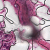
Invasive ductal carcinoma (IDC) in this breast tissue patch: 0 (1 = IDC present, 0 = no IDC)